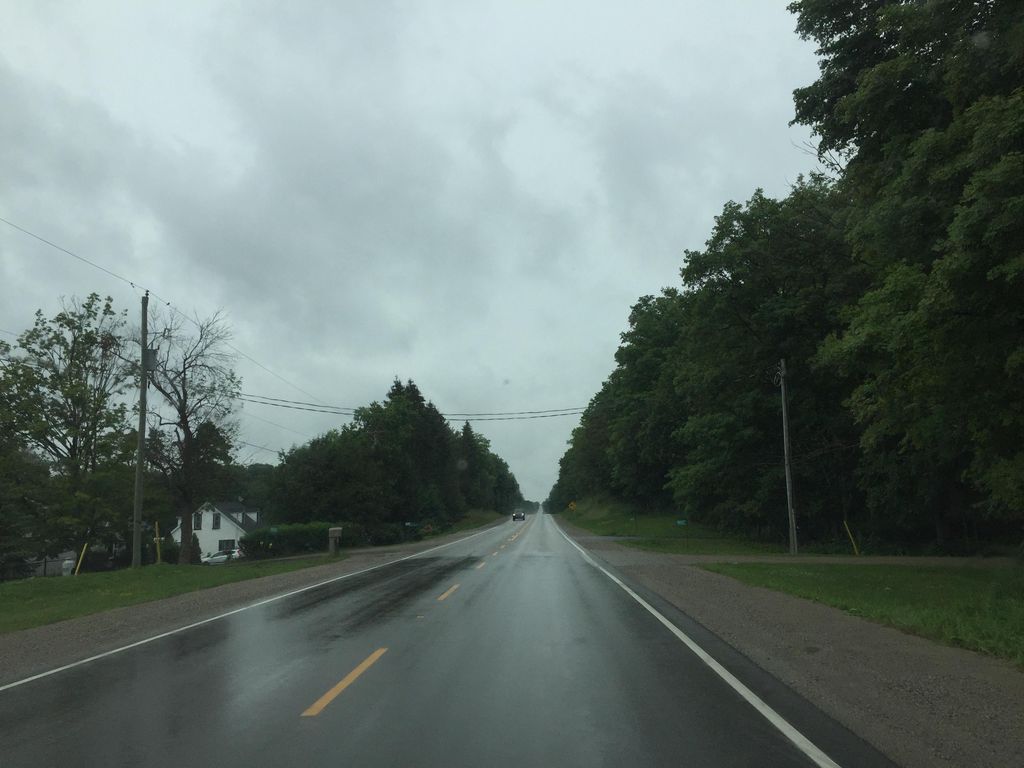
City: kitchener-waterloo